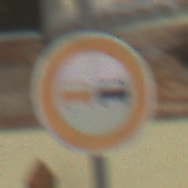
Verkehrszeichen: Ueberholverbot
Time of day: Midday
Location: Outdoor (Suburban)
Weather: PartlyCloudy
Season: NotSpecified
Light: Natural